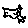
Label: bird